Question: I have a TextField in Flutter, I want to set 'XXXXXXXXXXXX' value that cannot be deleted.
I want to write a value after 'XXXXXXXXXXX'
So I want a textfield like this

How can i do this.
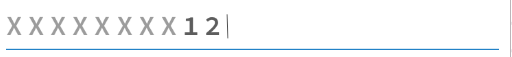
Answer: Use prefix to show "XXXXXXXXXXXX" before the text field.
'''
TextFormField(
decoration: InputDecoration(
hintText: "Enter the number here",
prefix: Text("XXXXXXXXXXXX"),
suffixStyle: TextStyle(color: Colors.grey[800]),
hintStyle: TextStyle(color: Colors.grey),
),
onChanged: (str) {
setState(() {
_value = "XXXXXXXXXXXX" + str;
});
},
),
'''